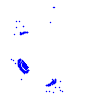
Particle: electron